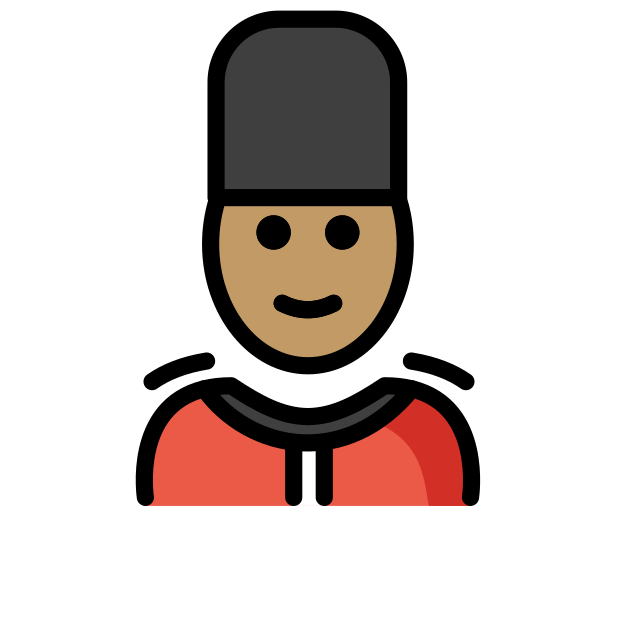
guard: medium skin tone